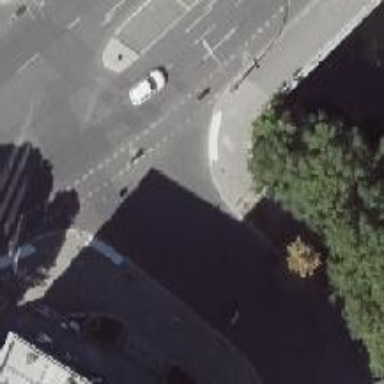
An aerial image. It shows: Sidewalk along the footway.